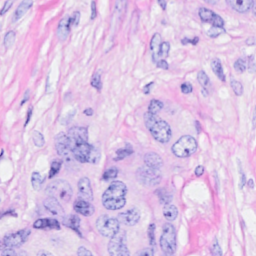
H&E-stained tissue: Breast